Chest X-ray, PA view. Patient: 70 years old, sex F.
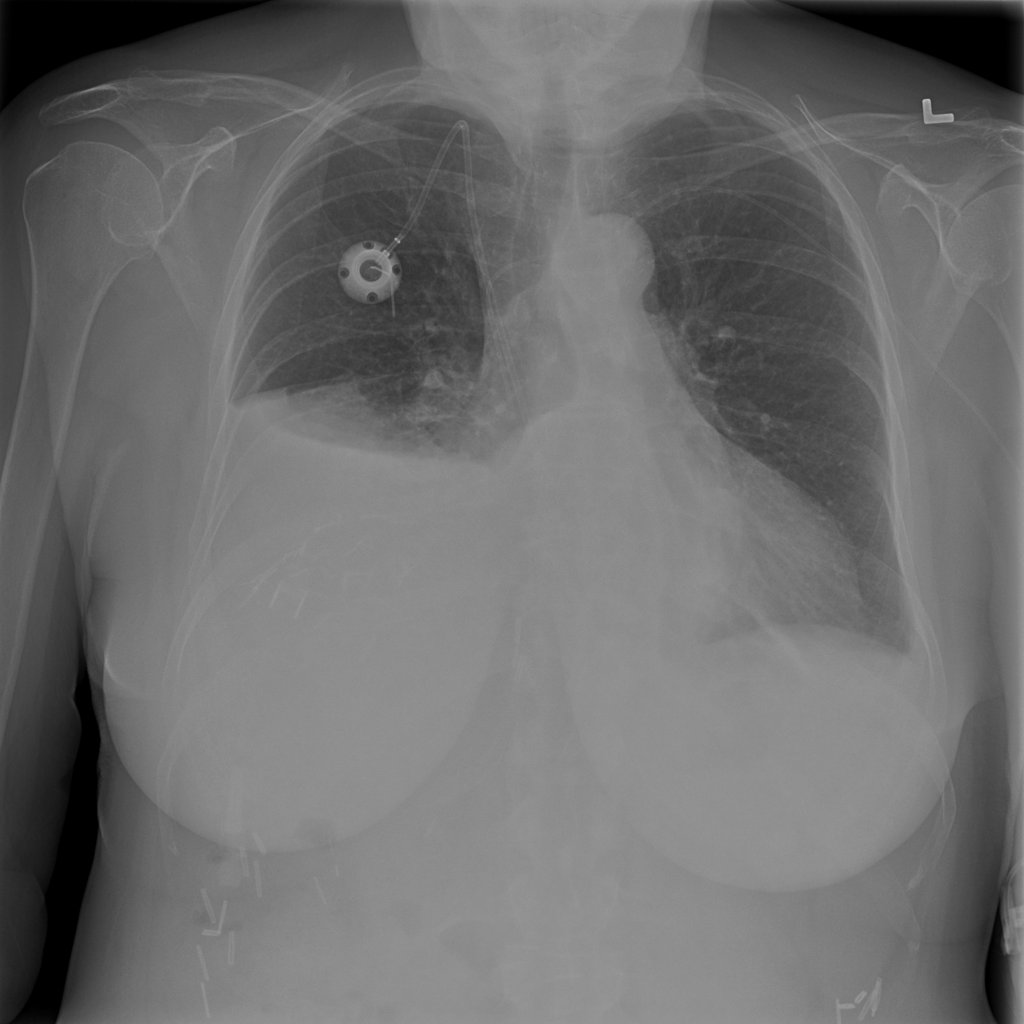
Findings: Effusion